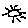
Label: sun